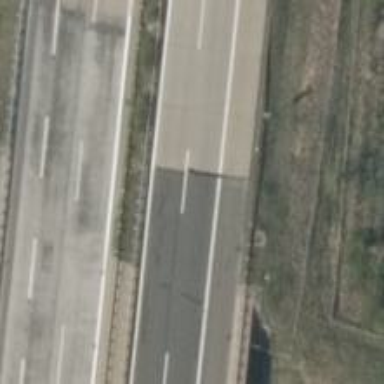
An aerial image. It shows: Asphalt bridge over motorway.